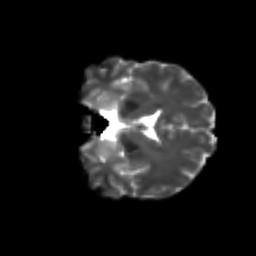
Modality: T2w
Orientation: coronal
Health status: ill
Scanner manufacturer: siemens
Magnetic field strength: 3 T
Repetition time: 6.8 s
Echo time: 0.097 s